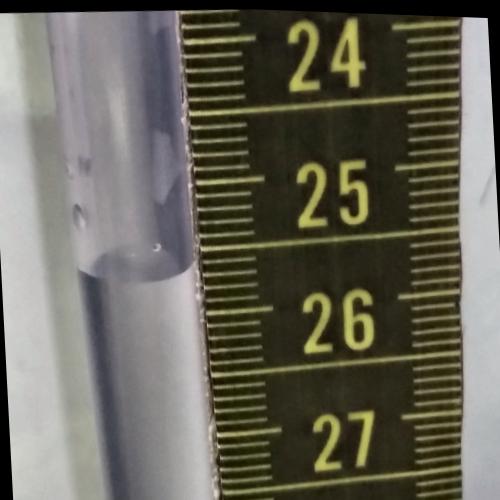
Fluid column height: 25.6 cm